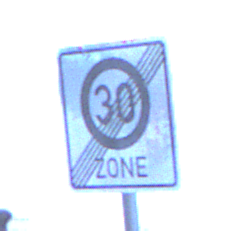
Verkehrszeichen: EndeZone30
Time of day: Dawn
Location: Outdoor (Urban)
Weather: PartlyCloudy
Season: NotSpecified
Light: Natural